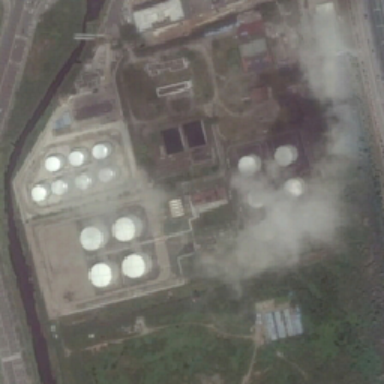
There is a big lake in front of a huge factory .